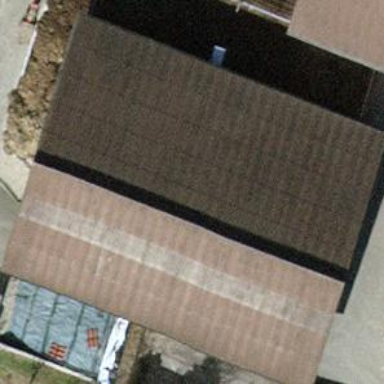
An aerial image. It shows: Farm auxiliary building with gabled roof.